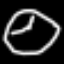
Label: clock